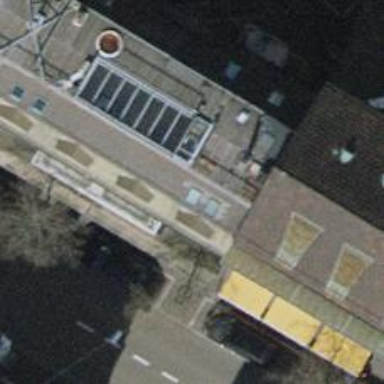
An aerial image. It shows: Café.